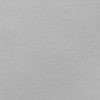
Atmospheric dust classification: dusty